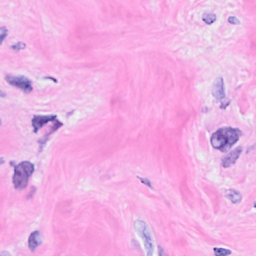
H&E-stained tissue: Breast